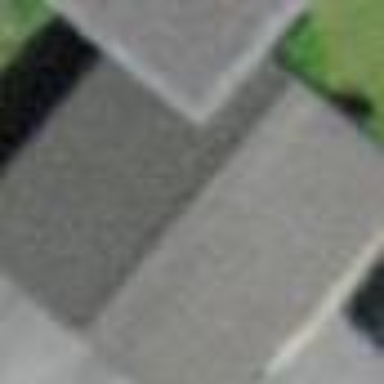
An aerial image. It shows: View of roof of building.